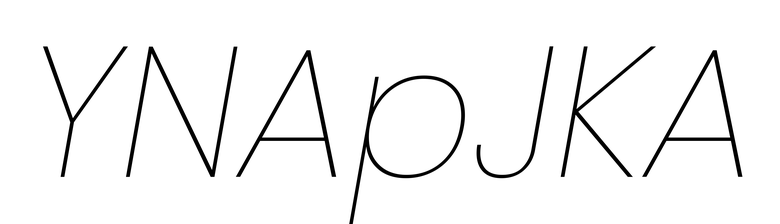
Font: Poppins-ThinItalic